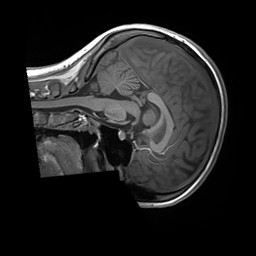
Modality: T1w
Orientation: sagittal
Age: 20
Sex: female
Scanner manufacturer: siemens
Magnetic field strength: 3 T
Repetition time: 1.8 s
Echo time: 0.00232 s